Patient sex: M
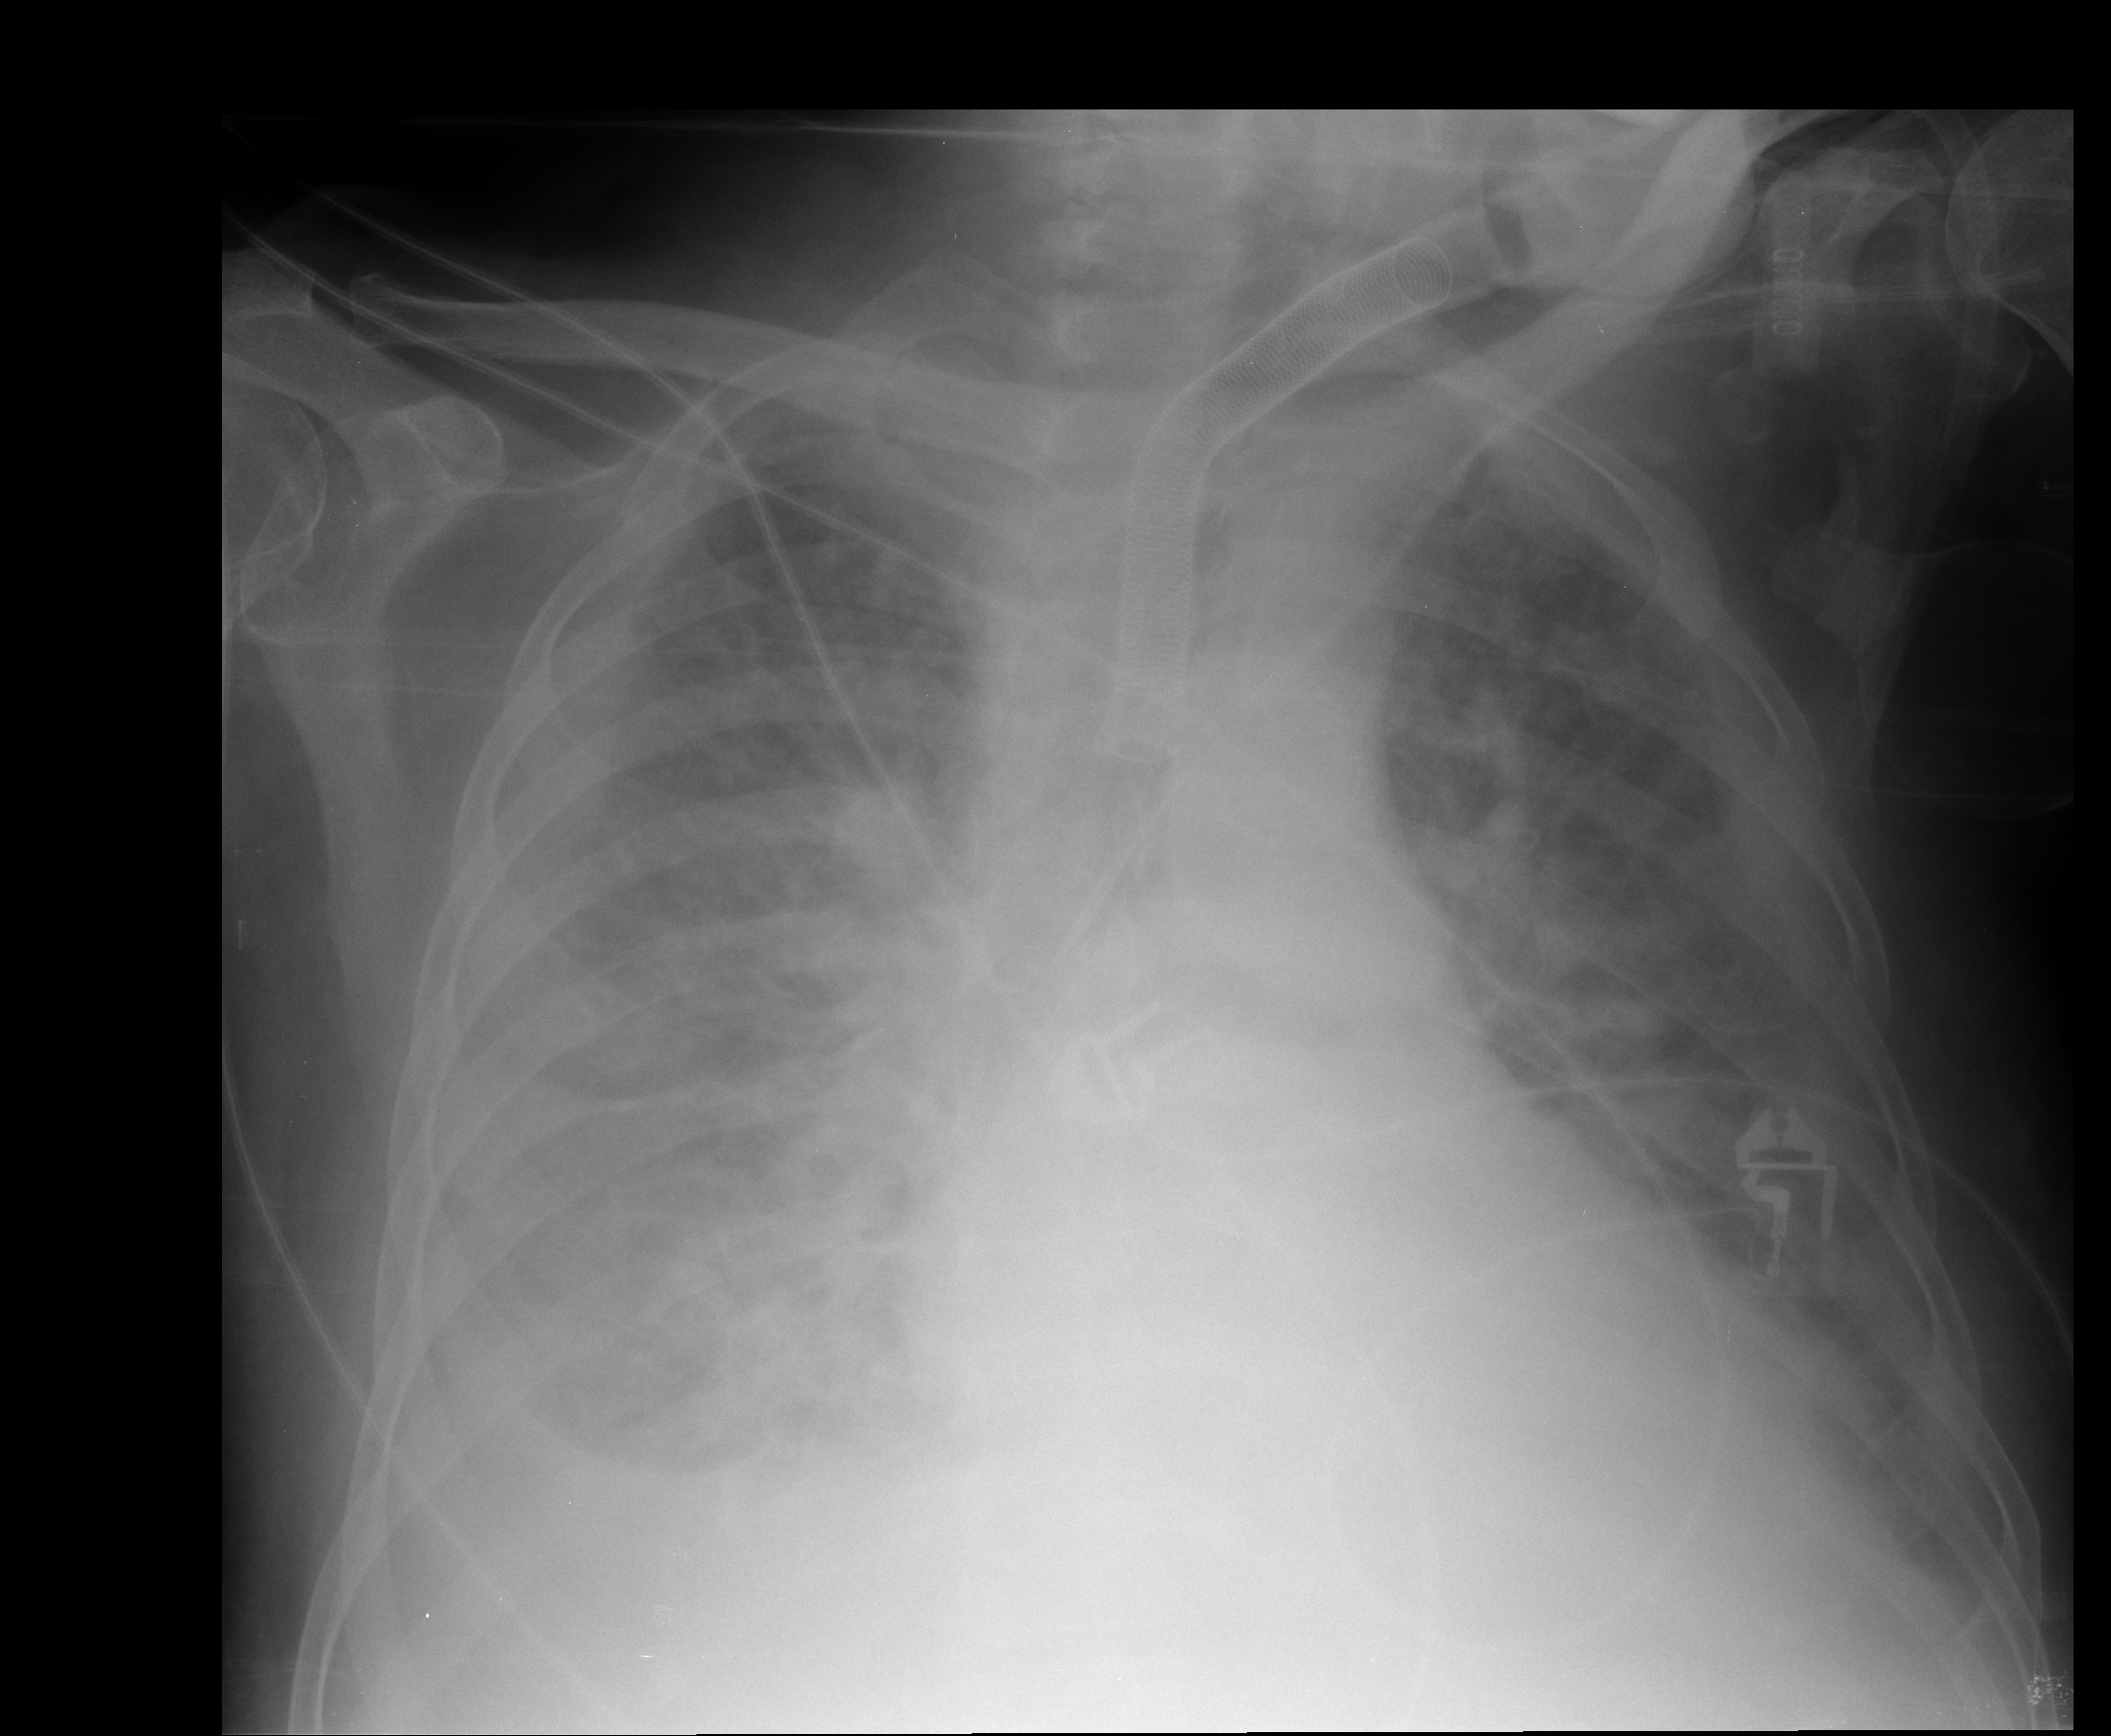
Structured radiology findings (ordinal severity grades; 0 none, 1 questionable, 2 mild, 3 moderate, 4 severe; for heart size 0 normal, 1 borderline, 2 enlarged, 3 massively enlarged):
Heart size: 1
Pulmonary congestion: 3
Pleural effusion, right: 3
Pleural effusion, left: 3
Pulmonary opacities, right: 2
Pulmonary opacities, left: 2
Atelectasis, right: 3
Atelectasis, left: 3